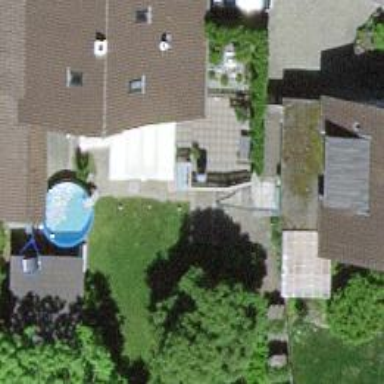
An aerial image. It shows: Residential building.